Field crop: maize
Growth stage: 2
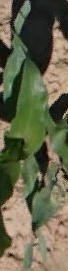
Species: maize